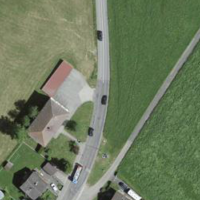
EUNIS habitat code: 24
Species observed at this site:
Lathyrus pratensis
Filipendula ulmaria